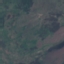
Land use / land cover: HerbaceousVegetation